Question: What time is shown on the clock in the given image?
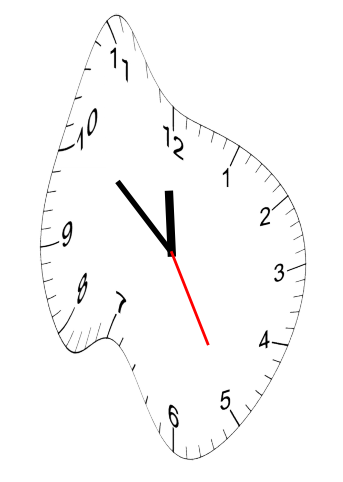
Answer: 11:51:25